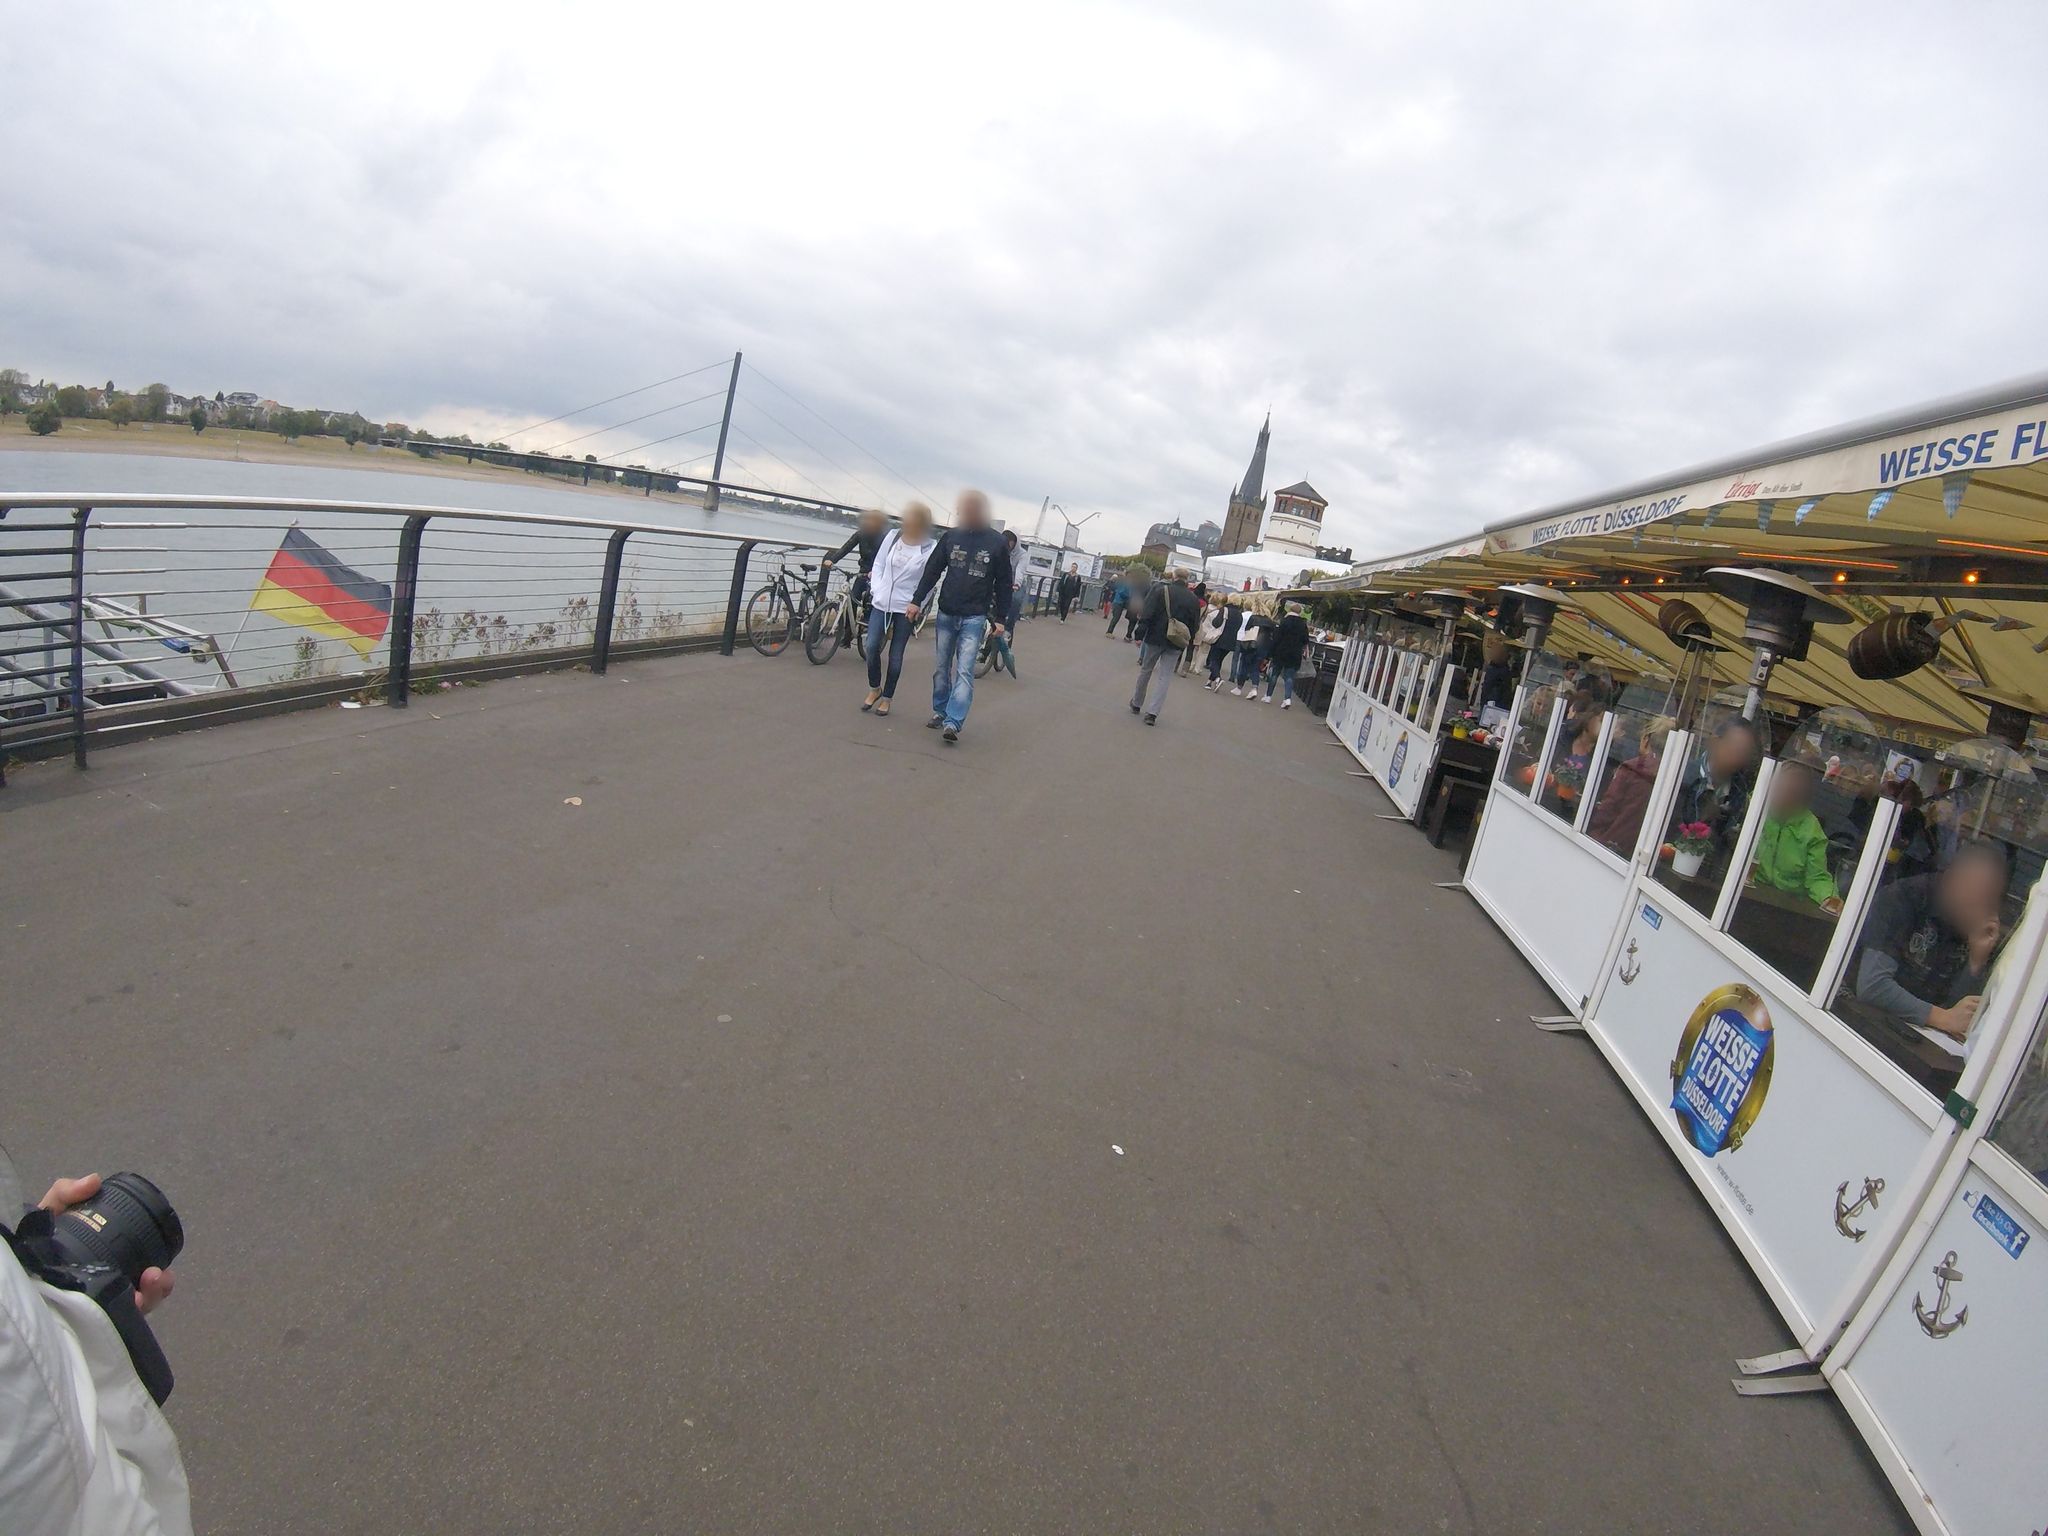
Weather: cloudy
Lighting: day
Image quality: good
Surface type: cycling surface
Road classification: steps, pedestrian
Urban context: urban centre
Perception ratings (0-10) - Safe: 2.28, Lively: 4.19, Beautiful: 8.55, Boring: 2.93, Depressing: 8.05, Wealthy: 3.53